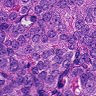
Metastatic tissue present: yes